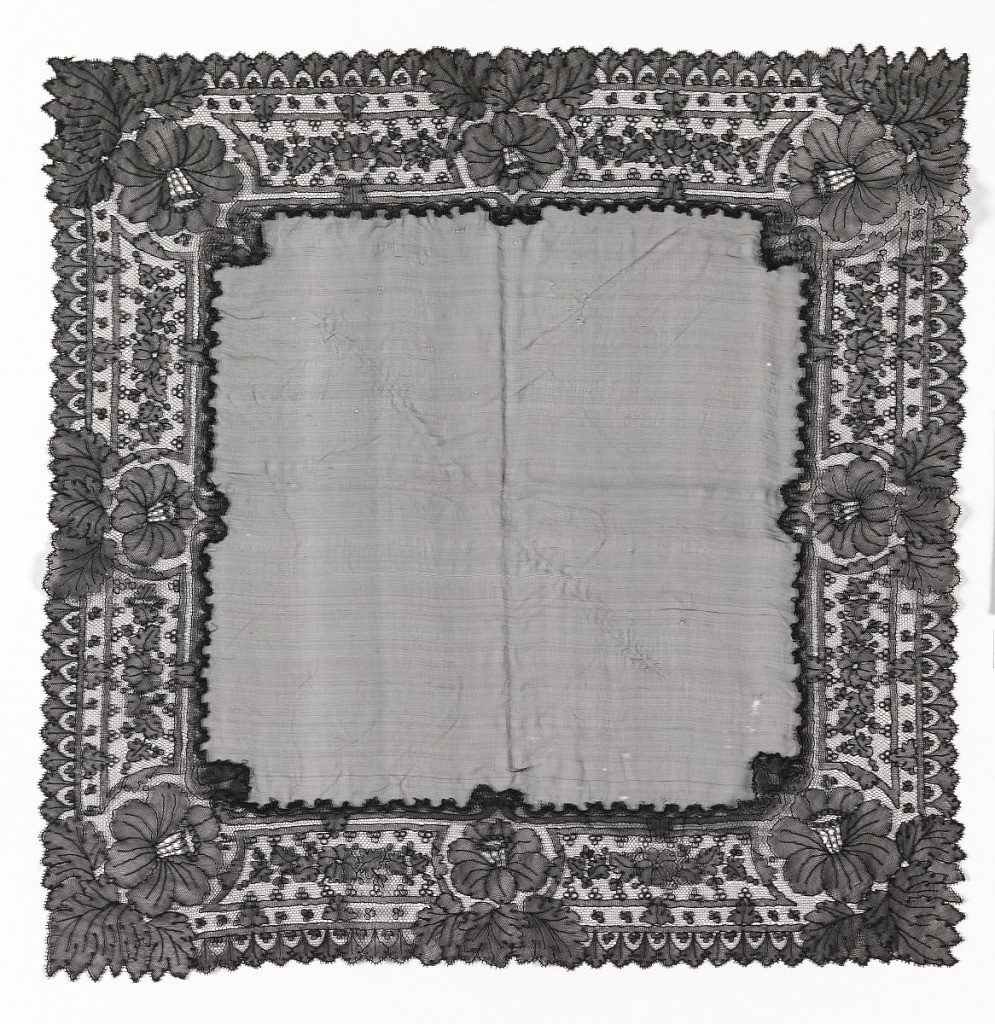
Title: Mourning handkerchief
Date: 19th century
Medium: silk Technique: bobbin lace, Chantilly style Label: silk bobbin lace
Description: Black handkerchief with a sheer center center field and a deep border of black Chantilly-style lace. A large flower with leaves marks the four corners and the center of each side. Between are rows of scallops and small sprigs of flowers.